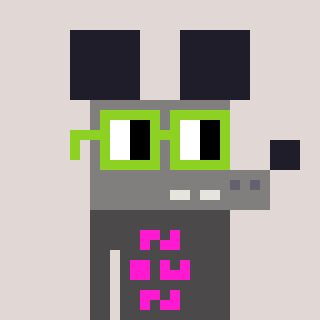
a pixel art character with square light green glasses, a mouse-shaped head and a grayscale-colored body on a warm background